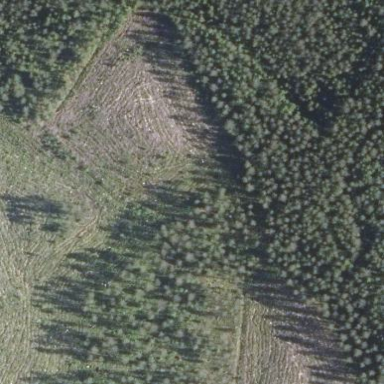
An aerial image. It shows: Woodland consisting mainly of needle-leaved trees.